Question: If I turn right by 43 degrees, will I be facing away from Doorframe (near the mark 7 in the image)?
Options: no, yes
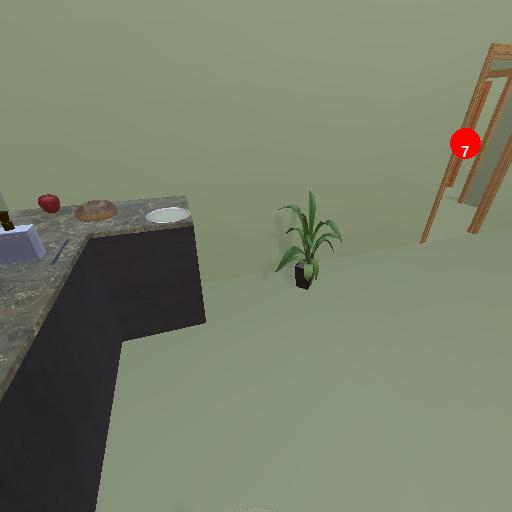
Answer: no